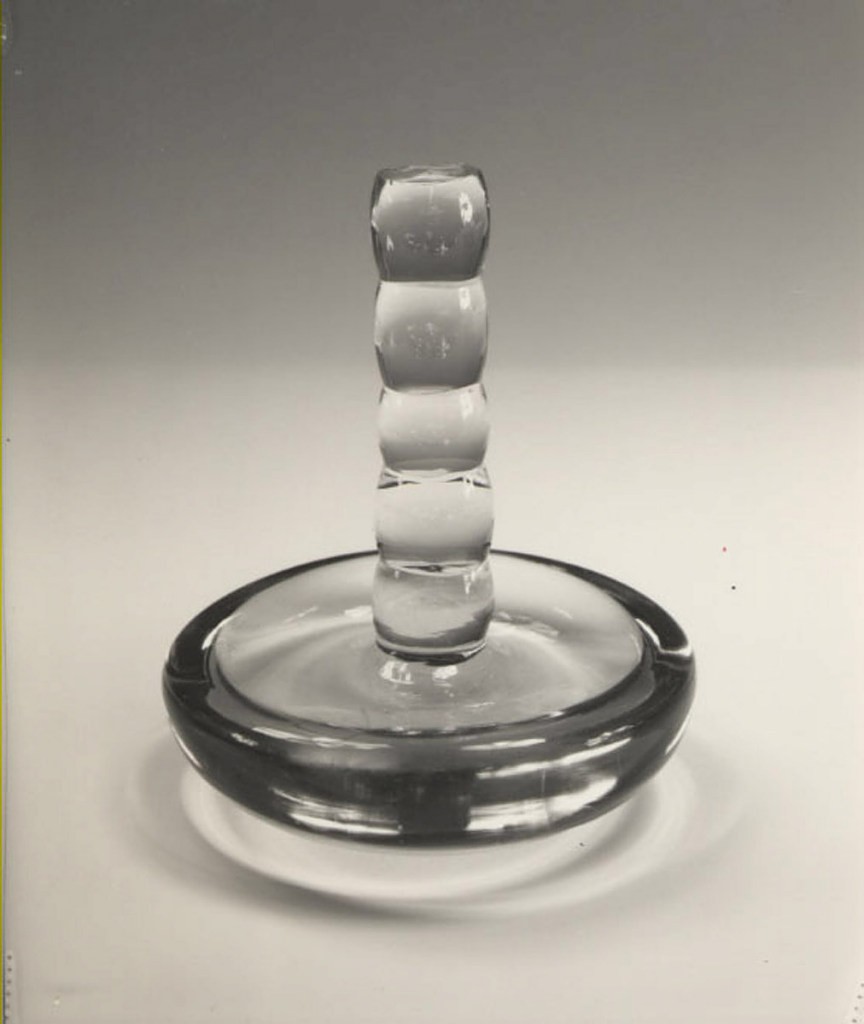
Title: linen smoother
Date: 1700–1750
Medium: glass
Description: Flat circular base with rounded bottom side, tall handle make up of five knops